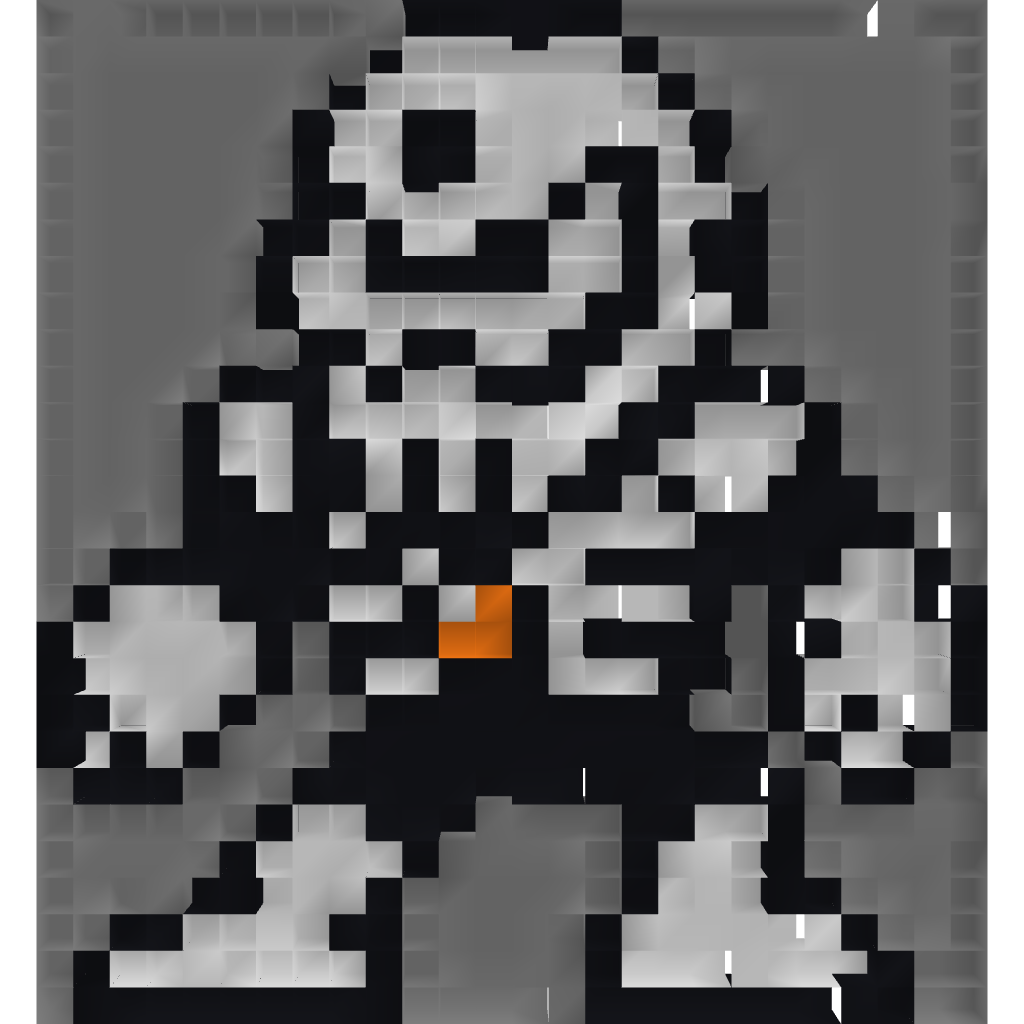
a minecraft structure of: Skull Man